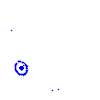
Particle: kaon